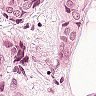
Metastatic tissue present: yes